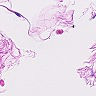
Metastatic tissue present: no